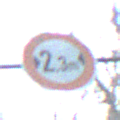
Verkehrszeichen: TatsaechlicheBreite2Komma3
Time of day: SunriseSunset
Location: Outdoor (Nature)
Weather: Clear
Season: Winter
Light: Natural